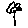
Label: flower